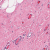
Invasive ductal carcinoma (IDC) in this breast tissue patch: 0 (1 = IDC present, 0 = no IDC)